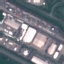
Land use / land cover class: Industrial